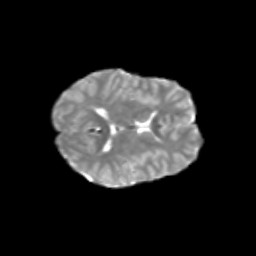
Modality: T2w
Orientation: axial
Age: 23
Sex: female
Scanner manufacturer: siemens
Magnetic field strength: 3 T
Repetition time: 1.8 s
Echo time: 0.07 s